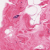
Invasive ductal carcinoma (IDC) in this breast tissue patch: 0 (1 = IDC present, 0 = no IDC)